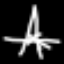
Label: The Eiffel Tower